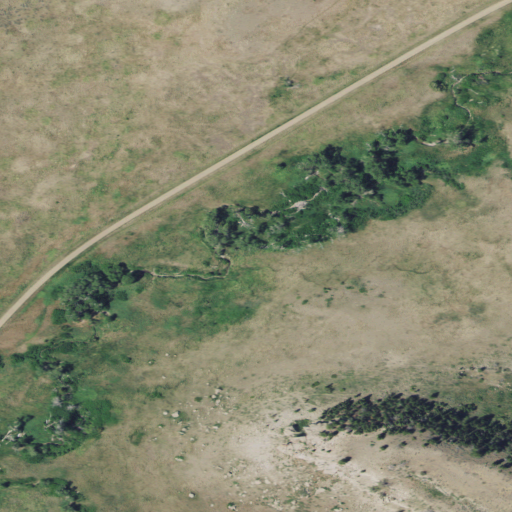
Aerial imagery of valley in Montana named Russell Gulch containing grassland, shrub, evergreen forest, and woody wetlands